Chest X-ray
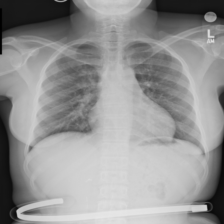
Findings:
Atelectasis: negative
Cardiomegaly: positive
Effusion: negative
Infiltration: negative
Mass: negative
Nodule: negative
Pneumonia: negative
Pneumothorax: negative
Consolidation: negative
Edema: negative
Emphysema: negative
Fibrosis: negative
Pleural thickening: negative
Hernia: negative